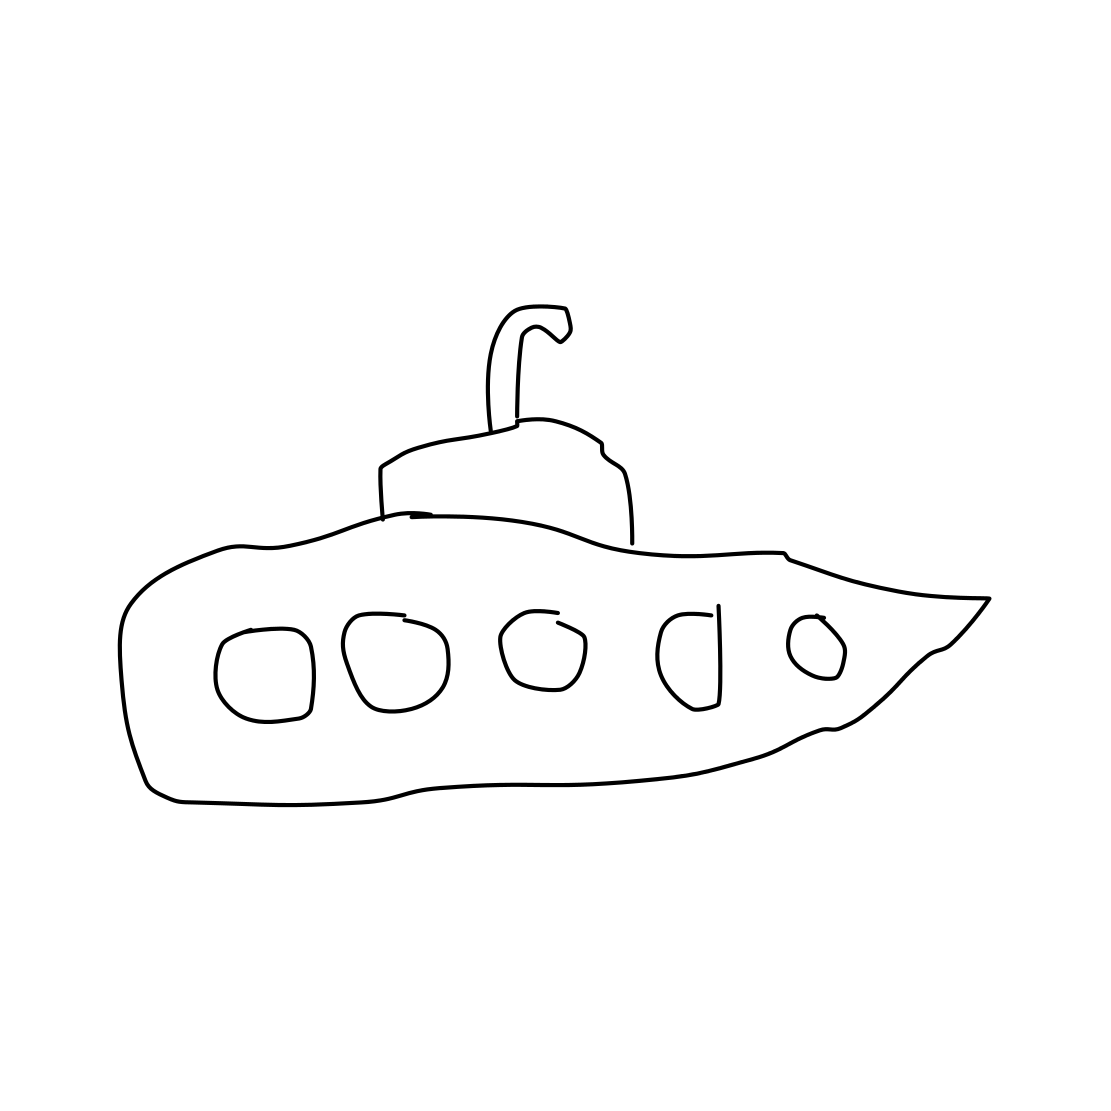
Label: submarine